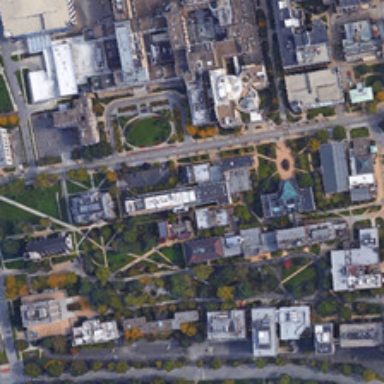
Many buildings and some green trees are in a school .